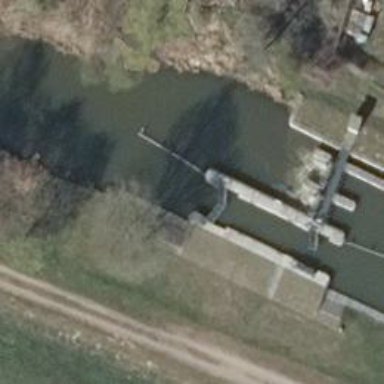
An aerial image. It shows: Canal.